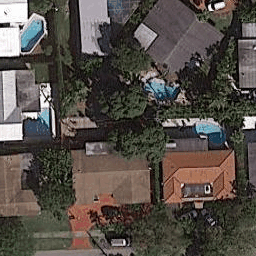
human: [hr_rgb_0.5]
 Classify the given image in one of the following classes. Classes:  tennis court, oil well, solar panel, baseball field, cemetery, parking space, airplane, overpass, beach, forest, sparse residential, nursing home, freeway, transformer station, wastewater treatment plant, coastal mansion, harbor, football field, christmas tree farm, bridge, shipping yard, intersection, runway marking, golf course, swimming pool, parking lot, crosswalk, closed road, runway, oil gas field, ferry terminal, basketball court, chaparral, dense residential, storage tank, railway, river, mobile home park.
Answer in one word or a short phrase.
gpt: coastal mansion